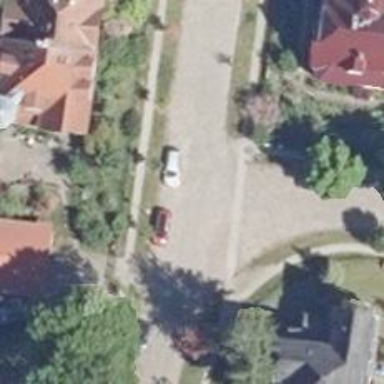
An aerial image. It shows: Residential road with sidewalks on both sides.